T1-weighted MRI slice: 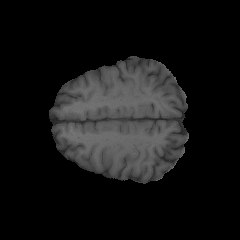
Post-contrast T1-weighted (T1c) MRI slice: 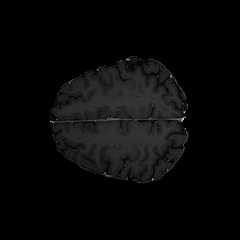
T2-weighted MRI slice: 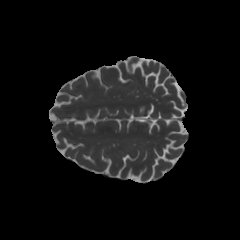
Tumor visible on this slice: no